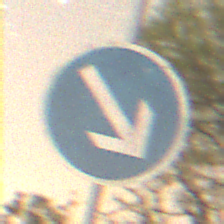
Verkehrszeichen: VorgeschriebeneVorbeifahrtRechts
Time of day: Night
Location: Outdoor (Nature)
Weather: Clear
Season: NotSpecified
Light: Natural